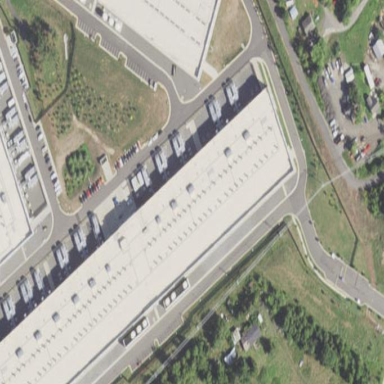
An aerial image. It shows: Data center building.